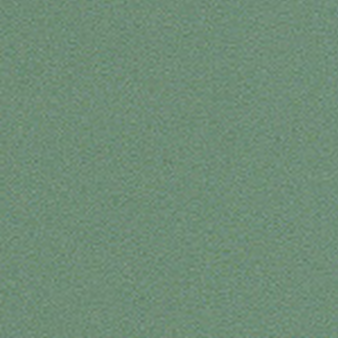
Label: other